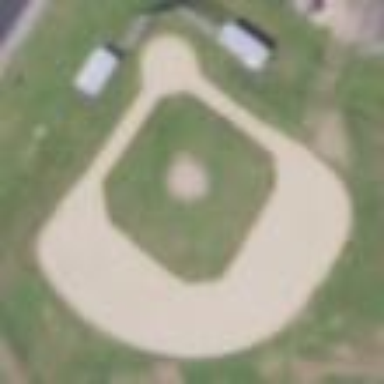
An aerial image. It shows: Baseball pitch for leisure land.